Question: Latest date?
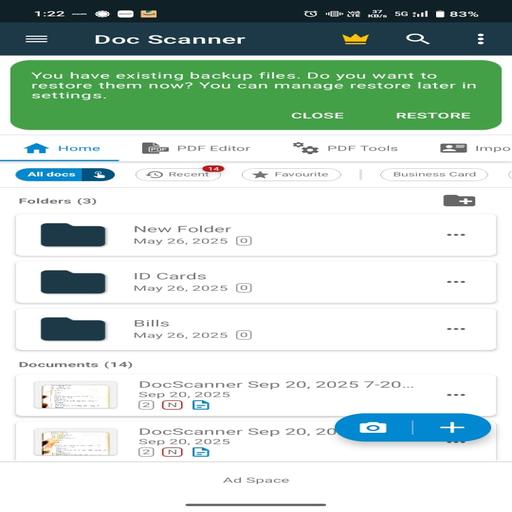
Answer: Sep 20, 2025